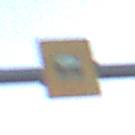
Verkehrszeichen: FahrzeugeMitWassergefaehrdenderLadungOhnePfeilsymbol
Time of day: Dawn
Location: Outdoor (Nature)
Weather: Clear
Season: NotSpecified
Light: Natural